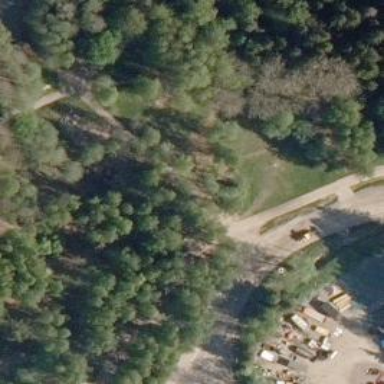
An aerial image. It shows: Disc golf basket.